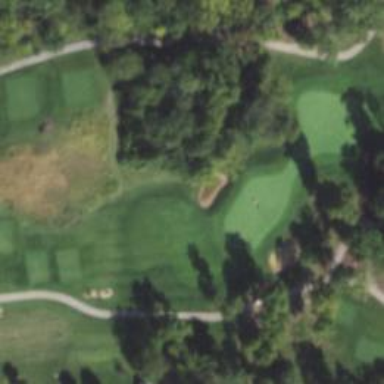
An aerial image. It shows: View of golf hole.